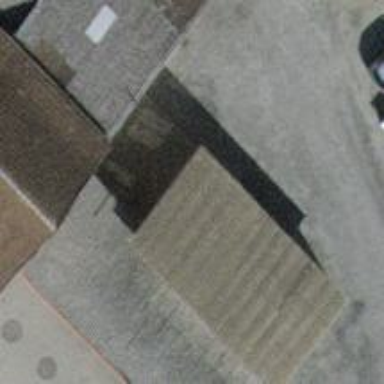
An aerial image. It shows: Garage.